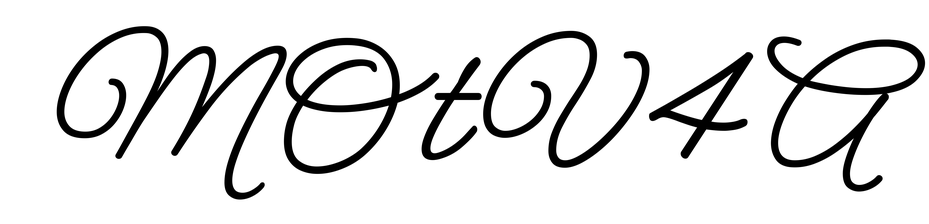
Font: MeowScript-Regular